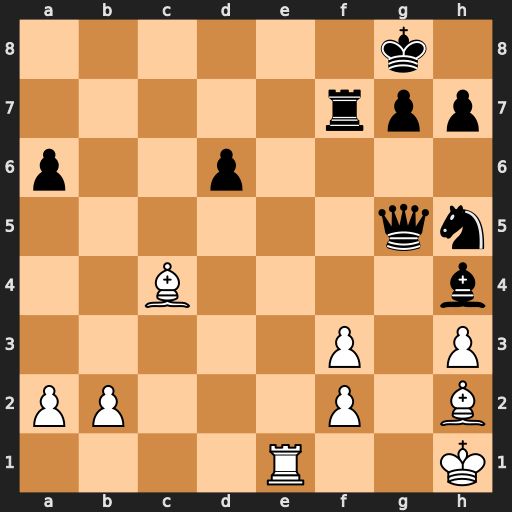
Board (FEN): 6k1/5rpp/p2p4/6qn/2B4b/5P1P/PP3P1B/4R2K
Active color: w
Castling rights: -
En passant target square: -
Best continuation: Re8#